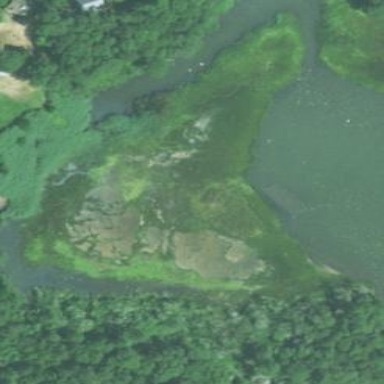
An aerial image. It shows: Saltmarsh wetland.